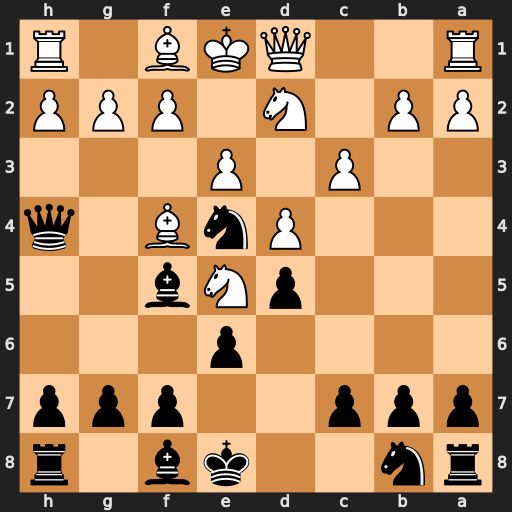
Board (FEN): rn2kb1r/ppp2ppp/4p3/3pNb2/3PnB1q/2P1P3/PP1N1PPP/R2QKB1R
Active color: b
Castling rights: KQkq
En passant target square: -
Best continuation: Qxf2#